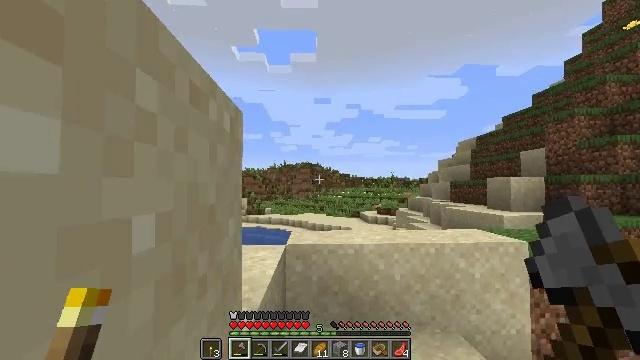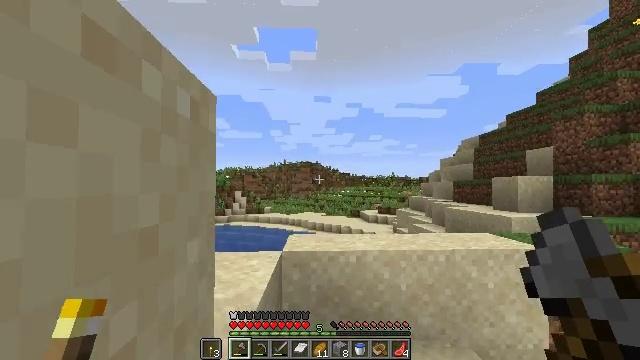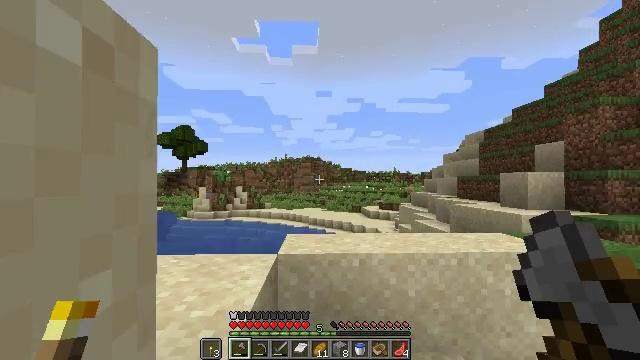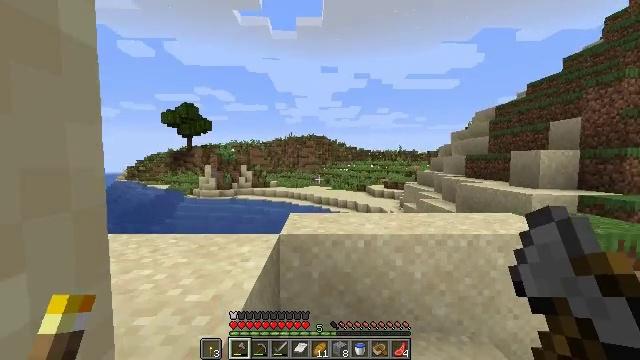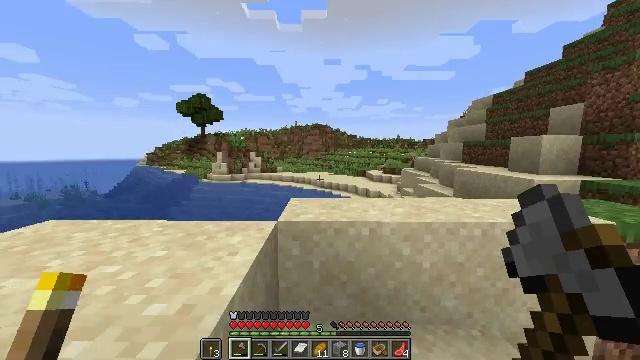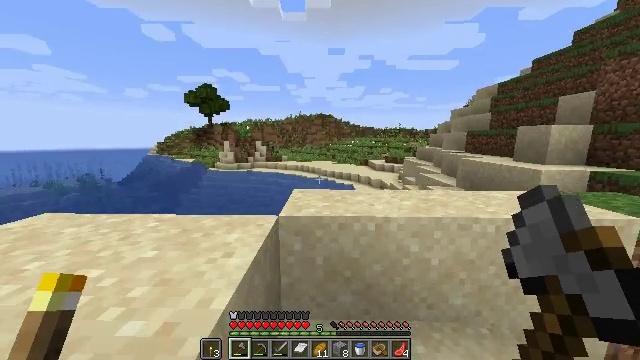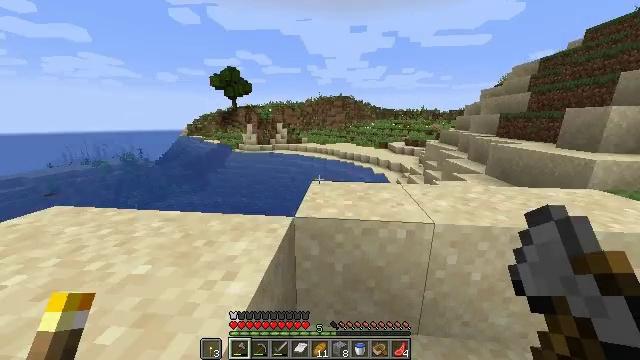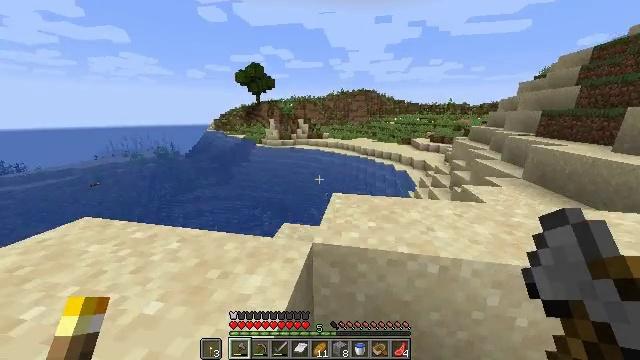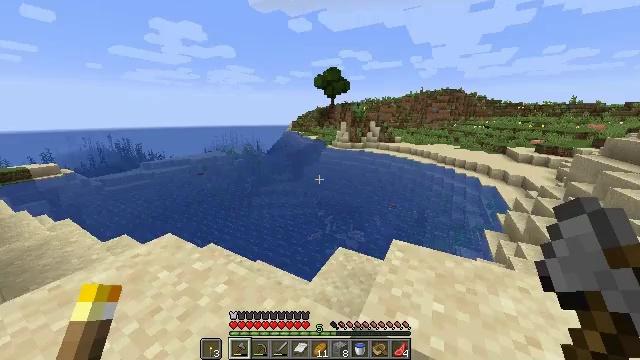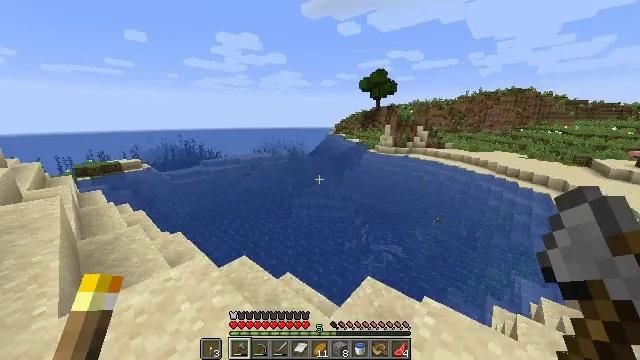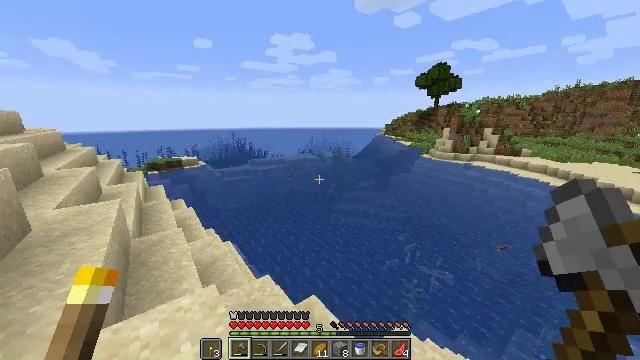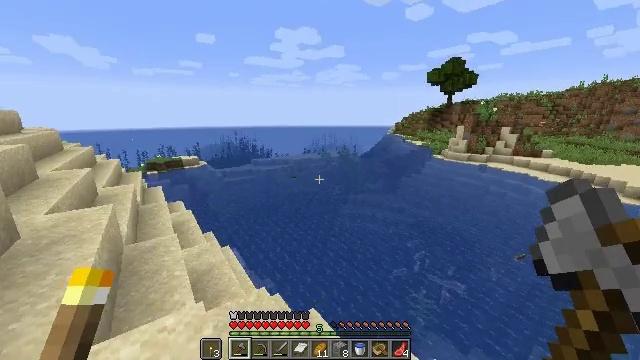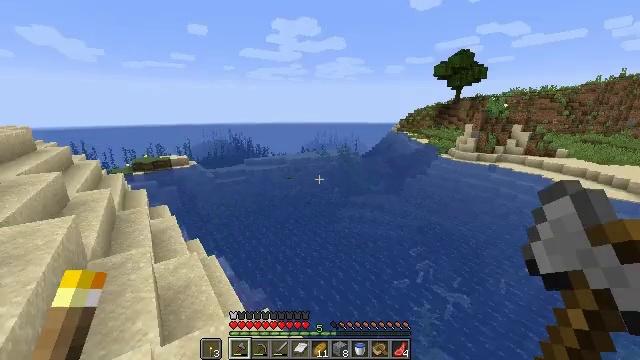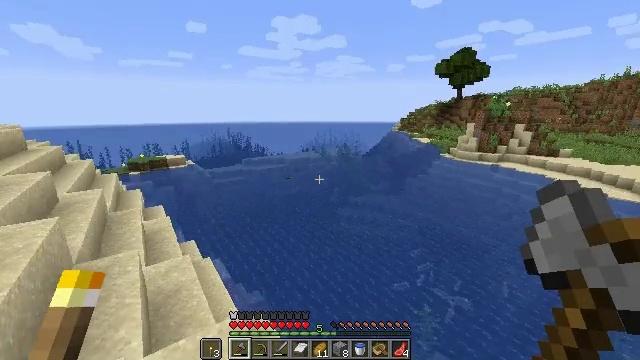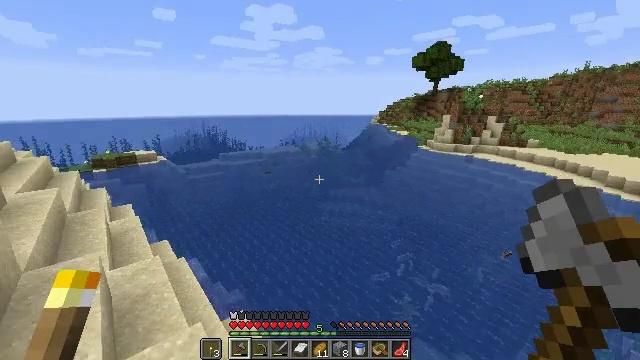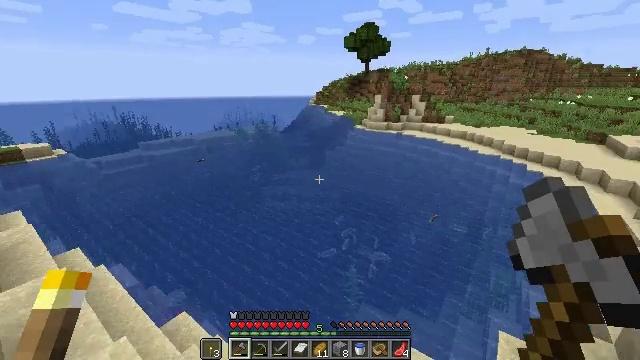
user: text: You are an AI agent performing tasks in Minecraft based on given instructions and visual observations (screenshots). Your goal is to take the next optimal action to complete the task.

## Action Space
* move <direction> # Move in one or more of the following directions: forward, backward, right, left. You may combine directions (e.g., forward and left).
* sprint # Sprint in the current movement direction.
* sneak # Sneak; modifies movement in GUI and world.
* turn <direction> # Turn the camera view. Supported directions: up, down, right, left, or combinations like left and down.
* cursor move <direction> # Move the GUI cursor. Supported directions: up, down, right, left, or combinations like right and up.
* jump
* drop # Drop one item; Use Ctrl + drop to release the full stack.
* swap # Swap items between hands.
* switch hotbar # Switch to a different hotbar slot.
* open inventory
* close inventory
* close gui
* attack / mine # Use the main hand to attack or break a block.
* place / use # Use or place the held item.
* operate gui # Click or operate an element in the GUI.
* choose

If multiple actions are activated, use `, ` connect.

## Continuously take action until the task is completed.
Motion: motion action
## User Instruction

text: Harvest tall grass for seeds.
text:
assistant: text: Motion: move forward
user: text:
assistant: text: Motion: move forward, turn down
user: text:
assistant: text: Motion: move forward, sprint, turn left and down
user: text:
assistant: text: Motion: move forward, sprint, turn down
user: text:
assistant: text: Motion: move forward, sprint, turn down
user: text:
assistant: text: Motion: move forward, sprint, turn left and down
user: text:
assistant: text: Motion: move forward, turn left and down, jump
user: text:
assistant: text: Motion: move forward, turn left, jump
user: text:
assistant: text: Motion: move forward, turn left, jump
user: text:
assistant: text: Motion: move forward, turn left, jump
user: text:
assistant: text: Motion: move forward and move left, turn left
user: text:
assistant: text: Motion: move forward and move left
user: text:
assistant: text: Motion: move forward and move left
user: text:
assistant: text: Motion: move forward and move left, turn right and down
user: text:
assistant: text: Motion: move forward, turn right and down
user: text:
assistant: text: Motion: move forward, turn right and down
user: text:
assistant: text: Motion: no_op
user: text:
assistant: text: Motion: no_op
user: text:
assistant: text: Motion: turn right
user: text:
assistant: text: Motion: turn right
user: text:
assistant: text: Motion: no_op
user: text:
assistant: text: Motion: no_op
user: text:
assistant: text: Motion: no_op
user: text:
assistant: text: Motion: no_op
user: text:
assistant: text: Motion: no_op
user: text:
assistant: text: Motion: no_op
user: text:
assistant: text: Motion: no_op
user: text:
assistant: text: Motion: no_op
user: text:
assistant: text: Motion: no_op
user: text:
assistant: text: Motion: no_op